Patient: sex M, age 62
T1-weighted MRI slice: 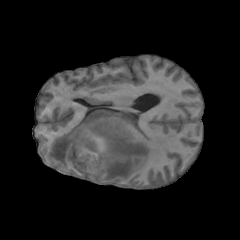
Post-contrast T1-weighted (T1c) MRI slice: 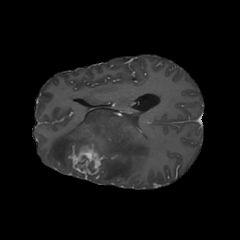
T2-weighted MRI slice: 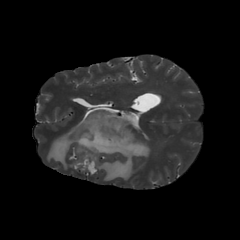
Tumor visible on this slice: yes
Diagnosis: Glioblastoma, IDH-wildtype
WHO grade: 4